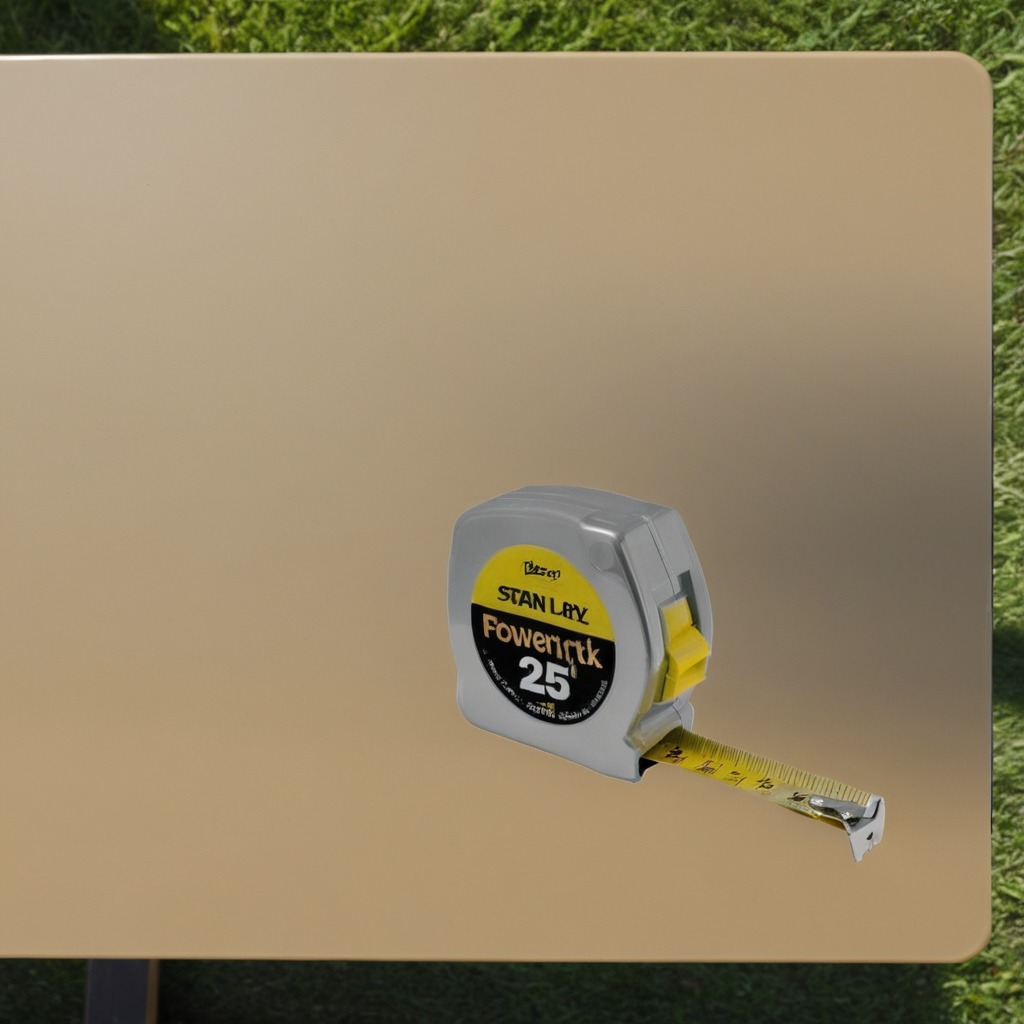
A measuring tape is lying on the textured surface of the clean utility table.